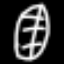
Label: leaf